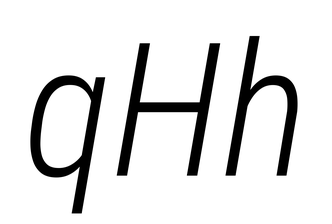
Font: Roboto-Italic_Condensed_Light_Italic